Question: In my view, I have an input and select tags for the user to enter a start and end date.
When submitted, The controller will search the Model/Database and return entries within the above range.
In my DB, the start and end dates are written as "nvarchars" and in my controller they are taken as strings
Code and Images for reference:
'''
public ActionResult timePeriod(string time)
{
//Start: month, day, year End: month, day, year --> Numeric values
string[] times = time.Split(',');
string start = times[0] + " " + times[1] + " " + times[2];
string end = times[3] + " " + times[4] + " " + times[5];
//Sample code to test the start date
viewModel.Tasks = db.Tasks.Where(s => s.StartTime.Contains(start)).ToList();
}
'''
a snippet of the Database values:

Are there any LINQ expression to do this?
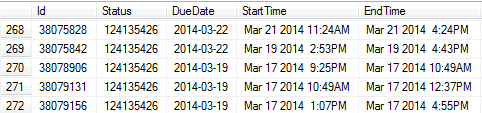
Answer: As the dates are strings, you've nothing better other than using what you have suggested already:
'''
viewModel.Tasks = db.Tasks.Where(s => s.StartTime.Equals(start)).ToList();
'''
I would use 'Equals' as that will be quicker for you. Using Contains is basically like doing a T-SQL 'LIKE' which is much slower.
'''
SELECT *
FROM Table
WHERE StartDate LIKE 'blah'
'''
Using 'Equals' will result in the following equivalent:
'''
SELECT *
FROM Table
WHERE StartDate = 'blah'
'''
Which is much more efficient.